Question: How to design this screen in iOS.

It can select two times at a time, is it possible if so what is the approach?
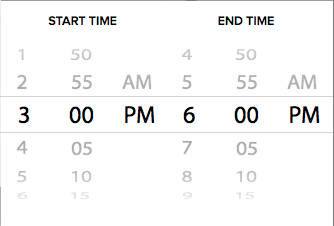
Answer: Thank you @Sudhin Davis that was a nice idea, but finally i decided to continue without any change in UI. I found the solution from @Harry's comment. Here is what i did to fix it
'''
let maxV = 25000
override func awakeFromNib() {
self.pickerVIew.delegate = self
self.pickerVIew.dataSource = self
self.pickerViewLoaded(0, component: 0)
self.pickerViewLoaded(0, component: 1)
self.pickerViewLoaded(0, component: 3)
self.pickerViewLoaded(0, component: 4)
}
func numberOfComponentsInPickerView(pickerView: UIPickerView) -> Int
{
return 6
}
func pickerView(pickerView: UIPickerView, numberOfRowsInComponent component: Int) -> Int
{
if(component == 2 || component == 5)
{
return 2
}
else
{
return maxV
}
}
func pickerView(pickerView: UIPickerView, titleForRow row: Int, forComponent component: Int) -> String!
{
if(component == 0 || component == 3)
{
return String(format: "%02d", (row%12)+1)
}
else if(component == 1 || component == 4)
{
return String(format: "%02d", (row%12)*5)
}
else
{
return row == 0 ? "AM" : "PM"
}
}
func pickerView(pickerView: UIPickerView, didSelectRow row: Int, inComponent component: Int) {
self.pickerViewLoaded(row,component: component)
}
func pickerViewLoaded(row:Int,component:Int)
{
var base12 = (maxV/2)-(maxV/2)%12;
self.pickerVIew.selectRow(row%12+base12, inComponent: component, animated: false)
}
'''